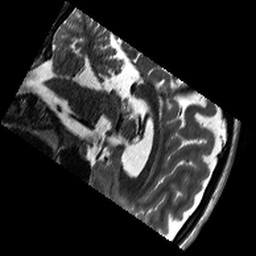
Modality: T2w
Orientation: sagittal
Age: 21
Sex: female
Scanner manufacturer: siemens
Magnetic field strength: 3 T
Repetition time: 11.39 s
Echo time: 0.09 s